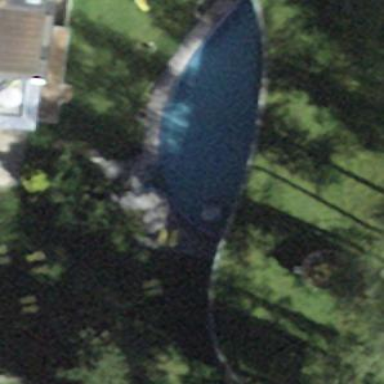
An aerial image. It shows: Swimming pool located in leisure land.